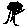
Label: tree